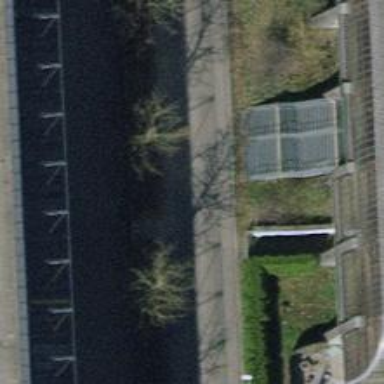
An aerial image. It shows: Metal steps along the road.